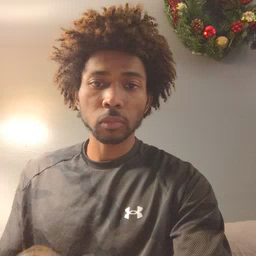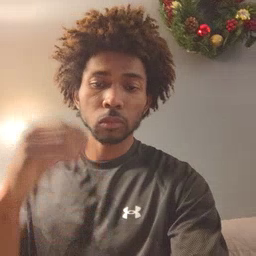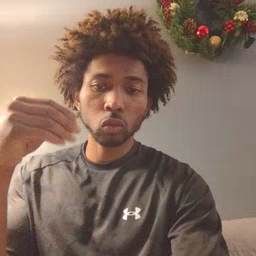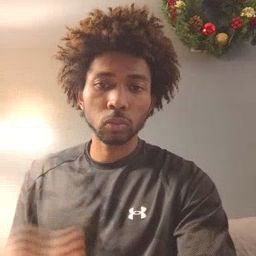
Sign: store